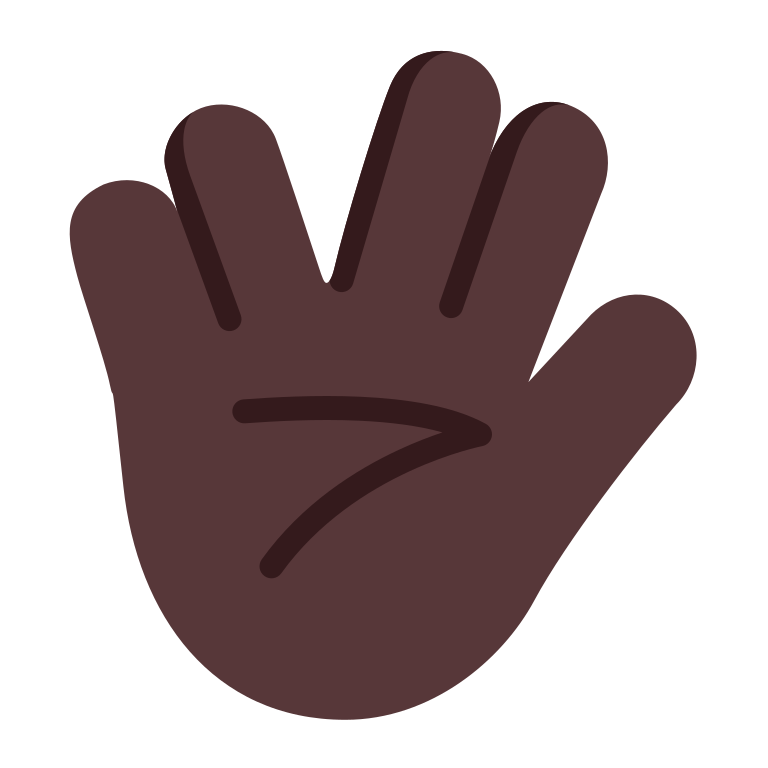
vulcan salute flat dark